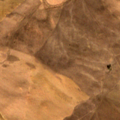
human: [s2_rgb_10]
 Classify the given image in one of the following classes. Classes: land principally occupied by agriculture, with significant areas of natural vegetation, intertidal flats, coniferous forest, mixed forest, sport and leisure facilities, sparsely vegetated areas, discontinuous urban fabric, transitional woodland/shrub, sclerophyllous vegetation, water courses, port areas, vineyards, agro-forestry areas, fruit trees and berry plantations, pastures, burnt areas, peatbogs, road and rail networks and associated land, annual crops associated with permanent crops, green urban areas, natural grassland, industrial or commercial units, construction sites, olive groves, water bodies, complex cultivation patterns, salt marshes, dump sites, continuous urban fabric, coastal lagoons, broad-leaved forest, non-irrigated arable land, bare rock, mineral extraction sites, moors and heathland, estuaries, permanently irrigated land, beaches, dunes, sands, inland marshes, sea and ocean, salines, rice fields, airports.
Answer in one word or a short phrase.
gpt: non-irrigated arable land